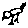
Label: bird